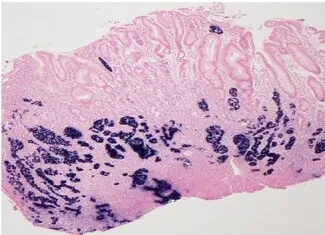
Immunohistochemical study reveal tumor cells positive for P40. 40X).
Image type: pathology (immunostaining)